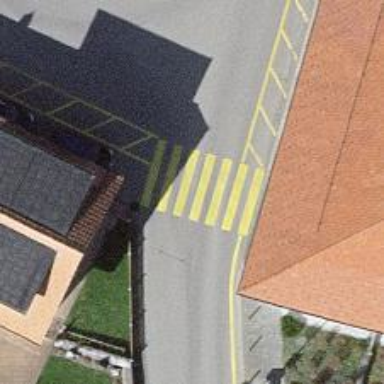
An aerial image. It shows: Marked zebra crossing with distinct zebra markings.